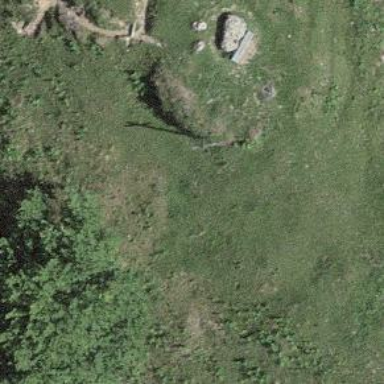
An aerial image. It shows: Wayside cross with historic significance.